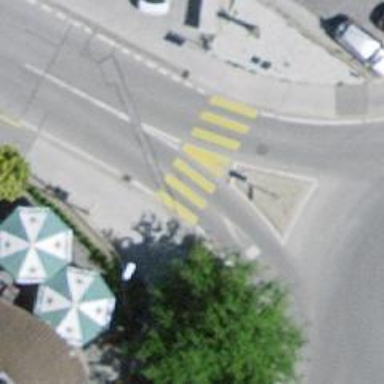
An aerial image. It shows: Marked zebra crossing on the road.